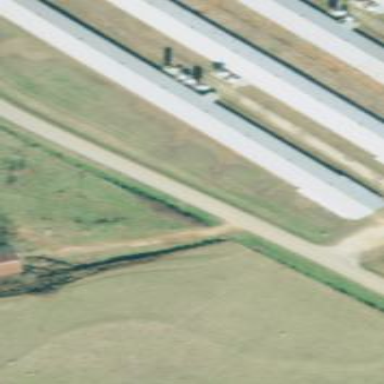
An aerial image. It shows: Poultry house.